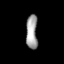
Tissue: lung
Cell type: Others
Senescence score: 0.2051
Nuclear area (px): 383
Mean DAPI intensity: 160.238